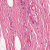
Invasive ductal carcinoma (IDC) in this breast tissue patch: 0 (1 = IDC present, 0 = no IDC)